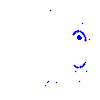
Particle: kaon